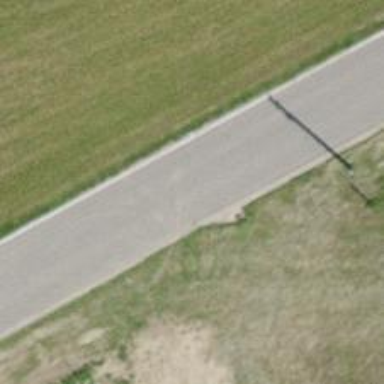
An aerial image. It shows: Tertiary road.